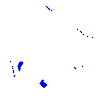
Particle: proton